Question: Consider two 'JPanel' instances using <URL>, like the following:
'''
JFrame demoApplicationFrame = new JFrame();
JPanel singleDesignGridLayout1 = new JPanel();
DesignGridLayout layout1 = new DesignGridLayout(singleDesignGridLayout1);
layout1.row().grid(new JLabel("Short lbl1")).add(new JTextField(""));
layout1.row().grid(new JLabel("Short lbl2")).add(new JTextField(""));
JPanel singleDesignGridLayout2 = new JPanel();
DesignGridLayout layout2 = new DesignGridLayout(singleDesignGridLayout2);
layout2.row().grid(new JLabel("A bit longer label"))
.add(new JTextField(""));
layout2.row().grid(new JLabel("Another long label here"))
.add(new JTextField(""));
demoApplicationFrame.getContentPane().add(singleDesignGridLayout1,
BorderLayout.NORTH);
demoApplicationFrame.getContentPane().add(singleDesignGridLayout2,
BorderLayout.SOUTH);
'''
Executing that code, will create this window:

Is it possible to align the column for labels of the two panels?
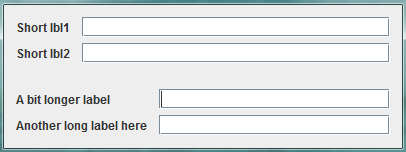
Answer: > Is it possible to align the column for labels of the two panels?
No it's not because <URL> works with grids the same container. So if your components are placed in different panels there's nothing 'DesignGridLayout' can do to ensure the alignment of cross-panels components.
In this context you can only look for workarounds (if any). Be aware of this: <URL> Yes, we should. So setting a fixed labels size is not an option either.
---
## Some thoughts
I was thinking about this matter and it's not a 'DesignGridLayout' but this is about how layout managers work. If you take a look to <URL> lesson, it states this:
>
1. Layout managers basically do two things: Calculate the minimum/preferred/maximum sizes for a container. Lay out the container's children.
Layout managers do this based on the provided constraints, the
container's properties (such as insets) and on the children's
minimum/preferred/maximum sizes. If a child is itself a container then
its own layout manger is used to get its minimum/preferred/maximum
sizes and to lay it out.
This means if a child itself is a container then it may have its own layout manager to lay out its own children components. This property makes this container independent of its ancestor (about laying out components). If you had a "global" (just to name it somehow) layout manager that aligns components two separate containers, then it would be breaking the aforementioned contract because children containers wouldn't be independent of their ancestors.
I'm relatively new to this layout managers stuff but I don't know any layout manager that allows you do what you need (or you feel you need), because they don't have to, actually. IMHO you should reconsider if you really need all those panels or you can manage all your components in a single container. Maybe there's a more suitable layout manager to your needs in this list:
- <URL>